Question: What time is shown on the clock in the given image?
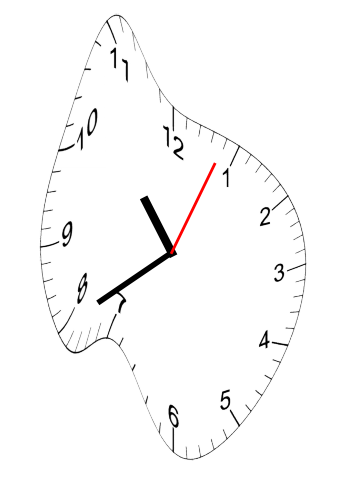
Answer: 10:40:04